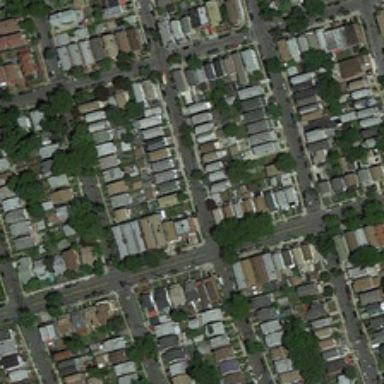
Decorated with trees  some apartment buildings are standing closely in blocks of some size .